Current action and preconditions to check: trajectory_clear

Your task: For each precondition in the list above, predict whether it will hold at this action.

Consider the current scene as observed from the mobile robot's camera, and analyze the predicted future states of all dynamic agents (e.g., people, animals, vehicles, or any moving entities) within the NEXT SECOND.

IMPORTANT: Only answer "very likely" if you are absolutely certain—based on strong, clear evidence—that a dynamic agent will violate the precondition in the predicted future state. Do NOT answer "very likely" for unlikely, ambiguous, or low-probability risks.

Ask yourself for each precondition: Is there a high probability, with clear and convincing evidence, that the predicted future states of any dynamic agent will interfere with the predicted future state of the currently executing action within the NEXT SECOND, causing that precondition to fail?

Assess the risk level based on these predictions. Use "likely" or "very likely" if motions create a clear risk of interference.

Use "neutral" or "improbable" if agents are nearby but their predicted paths are clearly diverging or non-conflicting.

Failure Risk Categories: "very improbable", "improbable", "neutral", "likely", "very likely"

Answer Format: Output ONLY the probability_of_failure value from these categories: "very improbable", "improbable", "neutral", "likely", "very likely"

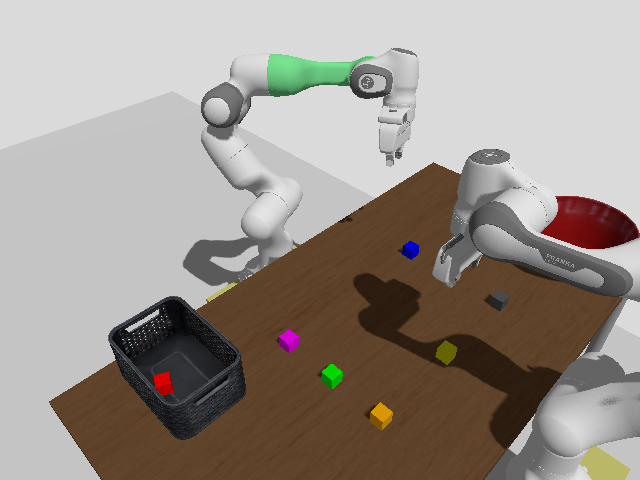

Answer: very improbable